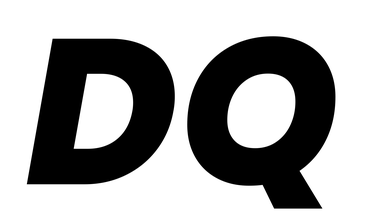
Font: Poppins-ExtraBoldItalic